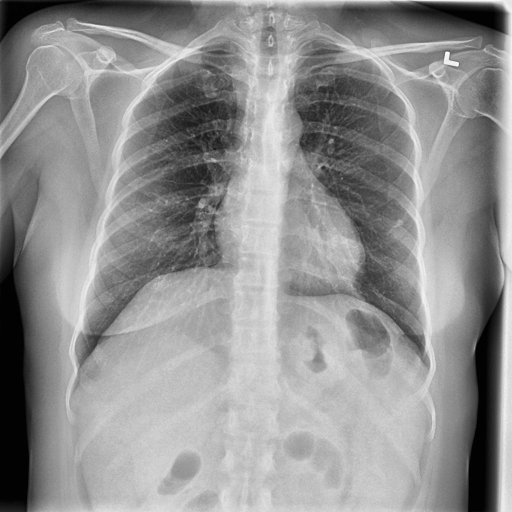
Finding: NORMAL